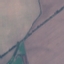
Land use / land cover class: AnnualCrop